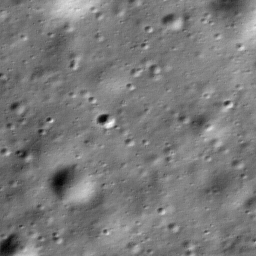
Host type: hard_negative
Lunar coordinates: latitude -52.597, longitude 124.39